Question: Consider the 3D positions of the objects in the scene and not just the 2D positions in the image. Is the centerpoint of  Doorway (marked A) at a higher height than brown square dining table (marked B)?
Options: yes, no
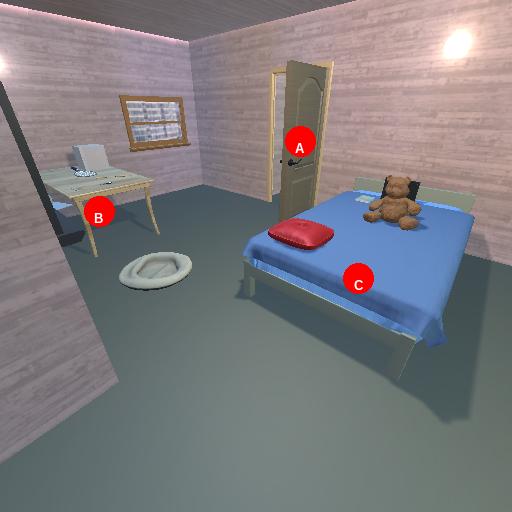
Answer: yes